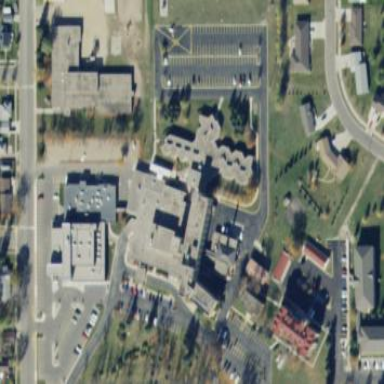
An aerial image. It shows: Hospital providing healthcare services.